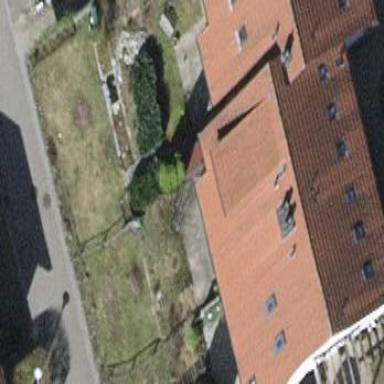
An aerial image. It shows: Terrace building.